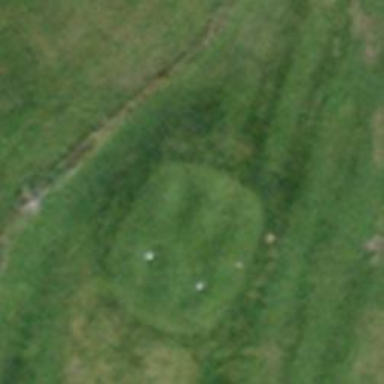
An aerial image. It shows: Golf tee.